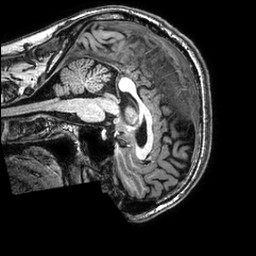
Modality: T1w
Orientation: sagittal
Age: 48
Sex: male
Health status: healthy